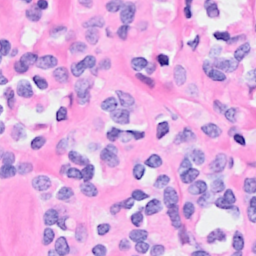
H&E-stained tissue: Breast